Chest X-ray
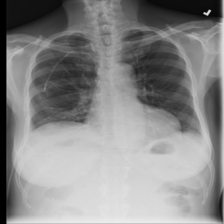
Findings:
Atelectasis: positive
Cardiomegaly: negative
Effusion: positive
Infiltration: positive
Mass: negative
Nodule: negative
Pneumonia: negative
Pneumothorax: negative
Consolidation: negative
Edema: negative
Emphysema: negative
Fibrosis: negative
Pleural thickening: negative
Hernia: negative